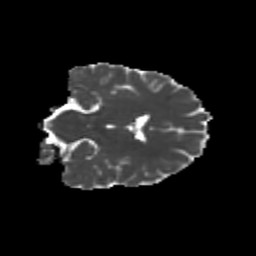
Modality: MD
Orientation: coronal
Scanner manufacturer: siemens
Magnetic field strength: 3 T
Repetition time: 9.2 s
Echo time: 0.084 s